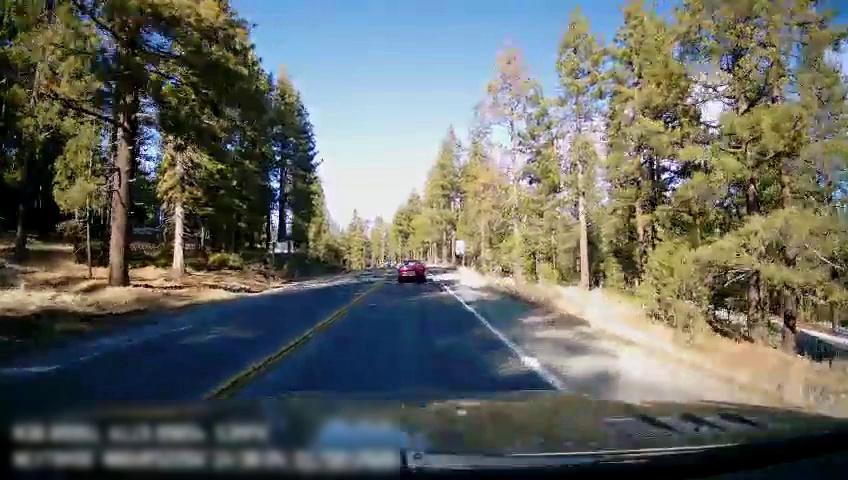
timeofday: Day
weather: Sunny
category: Drivable Space
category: Vehicles | Car
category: Lanes | Opposite Lane
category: Lanes | Current Lane
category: Lanes | Current Lane
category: Traffic | Signs